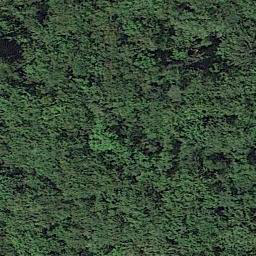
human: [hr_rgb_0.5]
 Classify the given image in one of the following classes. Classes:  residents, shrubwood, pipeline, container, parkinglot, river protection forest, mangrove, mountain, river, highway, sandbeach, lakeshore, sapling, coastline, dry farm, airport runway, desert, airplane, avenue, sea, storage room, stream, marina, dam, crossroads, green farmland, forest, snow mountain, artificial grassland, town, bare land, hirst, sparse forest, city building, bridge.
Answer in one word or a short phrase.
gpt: forest